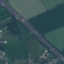
Label: Highway